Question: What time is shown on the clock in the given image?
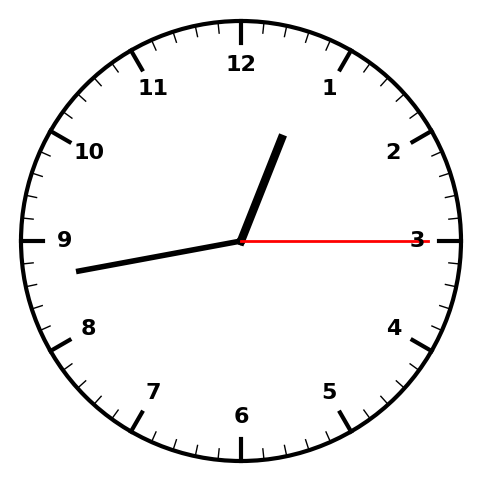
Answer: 12:43:15